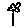
Label: flower